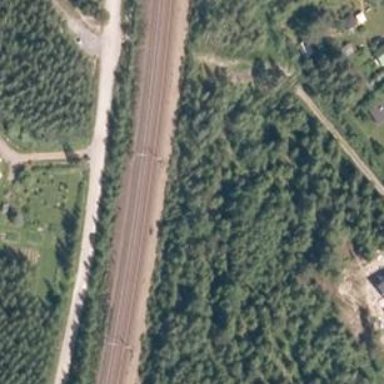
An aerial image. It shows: Railway track with continuous electrified contact lines.